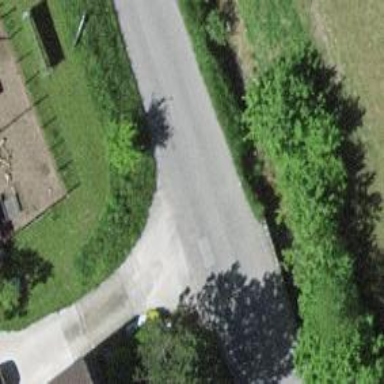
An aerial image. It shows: Residential road with asphalt surface and no sidewalks.